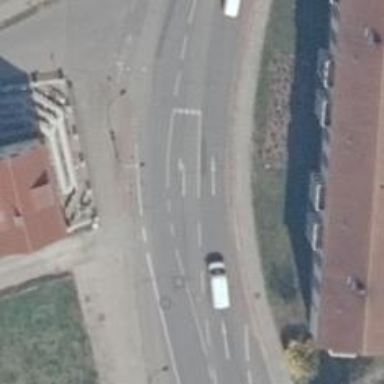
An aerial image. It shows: Primary highway with asphalt surface. There are sidewalks on both sides and separate cycle track.